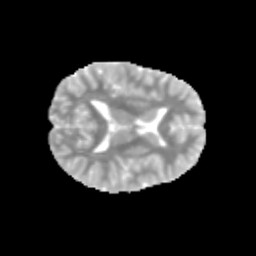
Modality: MD
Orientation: axial
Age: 11
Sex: female
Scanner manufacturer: siemens
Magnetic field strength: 3 T
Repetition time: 3.8 s
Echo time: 0.07 s